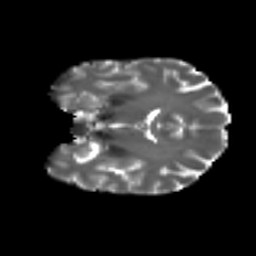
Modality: T2w
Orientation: coronal
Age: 44
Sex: female
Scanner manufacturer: ge
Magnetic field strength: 3 T
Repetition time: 7.8 s
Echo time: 0.0606 s